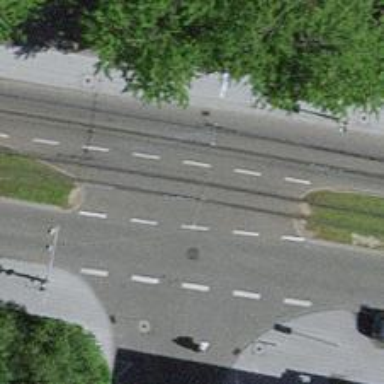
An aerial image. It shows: Tram level crossing on railway.